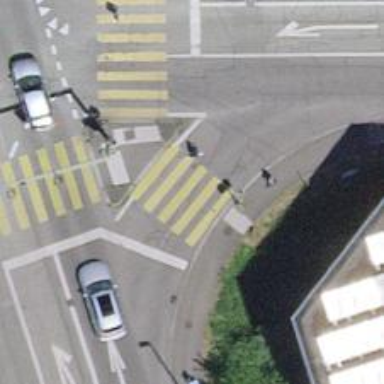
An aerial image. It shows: Crossing road.